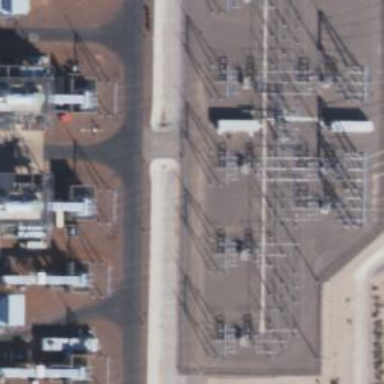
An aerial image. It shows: Switch used for power control.